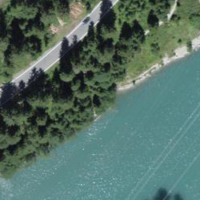
EUNIS habitat code: 48
Species observed at this site:
Chamaenerion angustifolium
Larix decidua
Plantago lanceolata
Petasites albus
Sorbus aucuparia
Bellis perennis
Picea abies
Tussilago farfara
Euphorbia cyparissias
Sylvia atricapilla